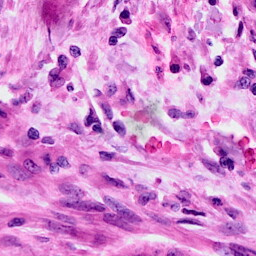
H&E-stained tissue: Cervix